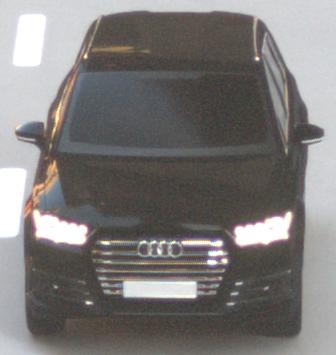
Make: Audi
Model: SQ7
Detailed model: -
Model produced from: 2016
Model produced until: 2018
Doors: 5
Color: black
Road condition: dry road
Daytime: morning or afternoon
Contrast: medium contrast